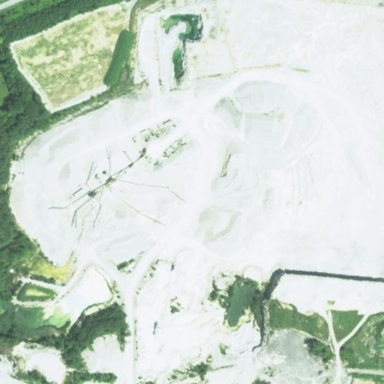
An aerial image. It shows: Quarry area that is man-made.